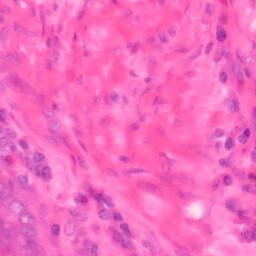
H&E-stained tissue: Colon